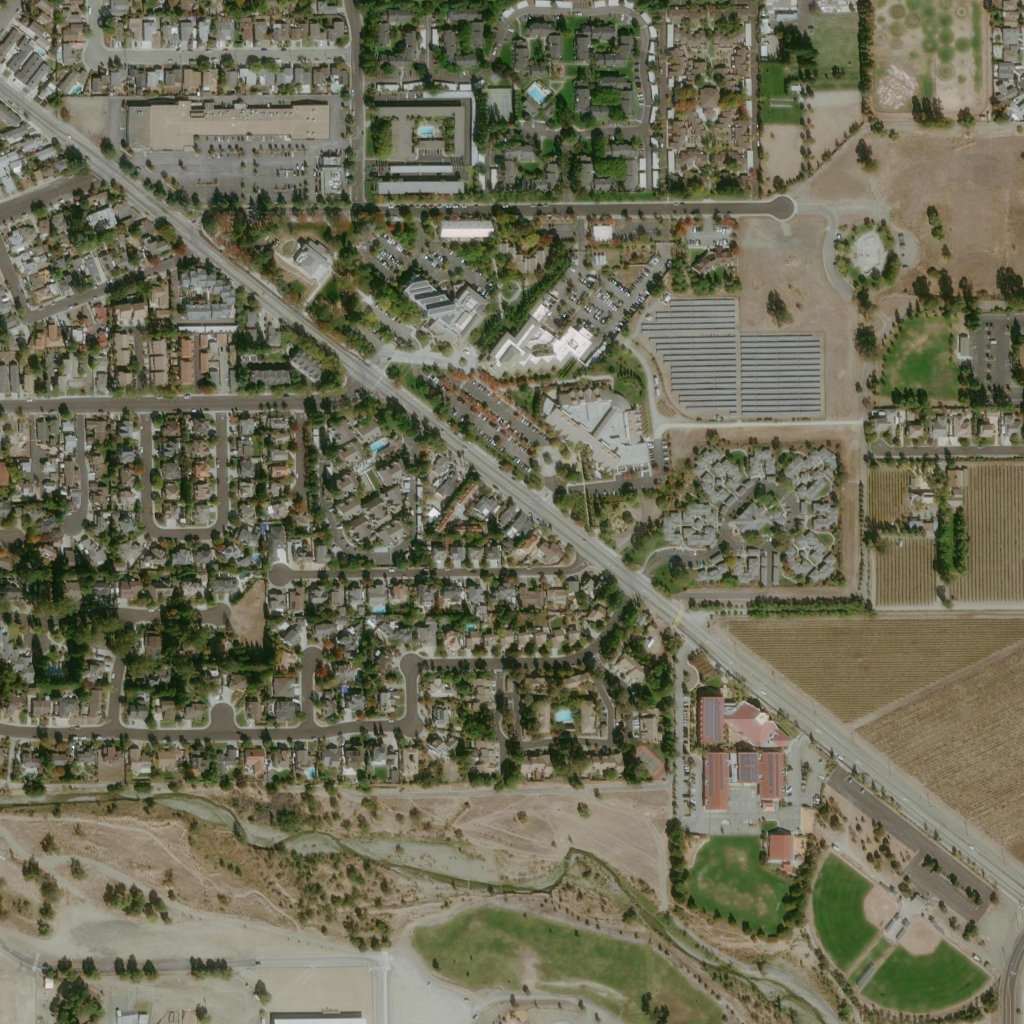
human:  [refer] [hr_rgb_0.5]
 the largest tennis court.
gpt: <box>[[47, 8, 50, 12, 0]]</box>